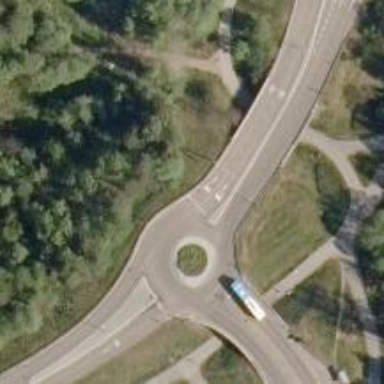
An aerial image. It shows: Secondary road with asphalt surface leading to roundabout.